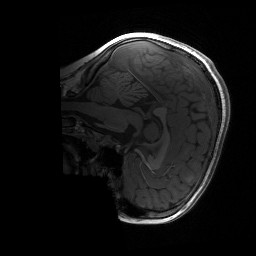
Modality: T1w
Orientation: sagittal
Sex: female
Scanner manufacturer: siemens
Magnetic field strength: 3 T
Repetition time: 1.9 s
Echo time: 0.00243 s